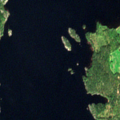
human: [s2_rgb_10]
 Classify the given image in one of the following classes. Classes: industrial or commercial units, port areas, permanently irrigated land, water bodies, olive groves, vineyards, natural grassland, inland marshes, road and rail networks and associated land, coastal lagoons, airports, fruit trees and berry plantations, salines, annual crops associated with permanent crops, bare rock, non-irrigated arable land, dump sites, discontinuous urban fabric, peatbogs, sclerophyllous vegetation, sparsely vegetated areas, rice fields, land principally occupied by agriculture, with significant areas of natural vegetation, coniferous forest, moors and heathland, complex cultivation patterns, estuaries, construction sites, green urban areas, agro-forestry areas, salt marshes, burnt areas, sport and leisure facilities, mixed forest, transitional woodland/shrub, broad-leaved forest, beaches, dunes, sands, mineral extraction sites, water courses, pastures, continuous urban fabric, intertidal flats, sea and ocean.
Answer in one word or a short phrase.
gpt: coniferous forest, mixed forest, water bodies